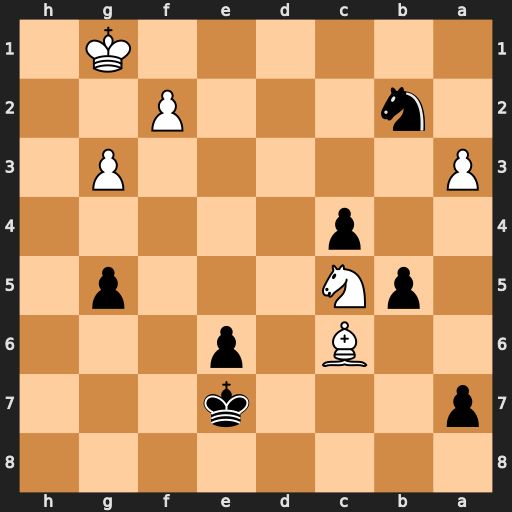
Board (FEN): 8/p3k3/2B1p3/1pN3p1/2p5/P5P1/1n3P2/6K1
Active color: b
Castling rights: -
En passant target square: -
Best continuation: Kd6 Bxb5 Kxc5